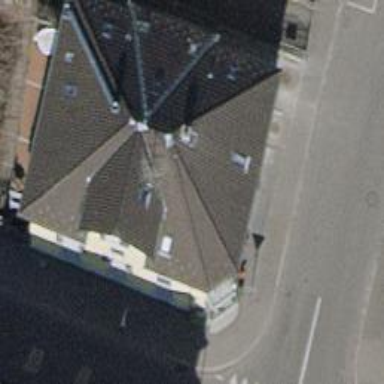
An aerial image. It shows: Restaurant.